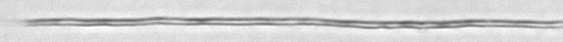
Label: fiber